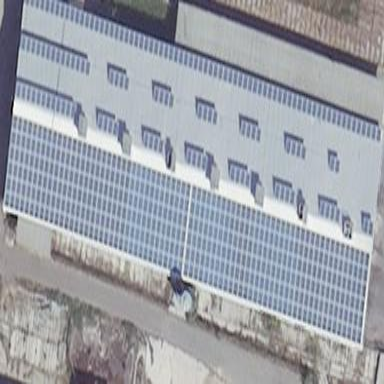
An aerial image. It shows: Solar photovoltaic panel generating electricity. It is small installation located on building.